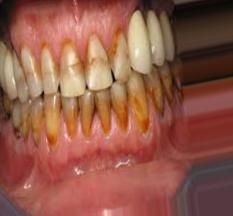
Condition: Tooth Discoloration